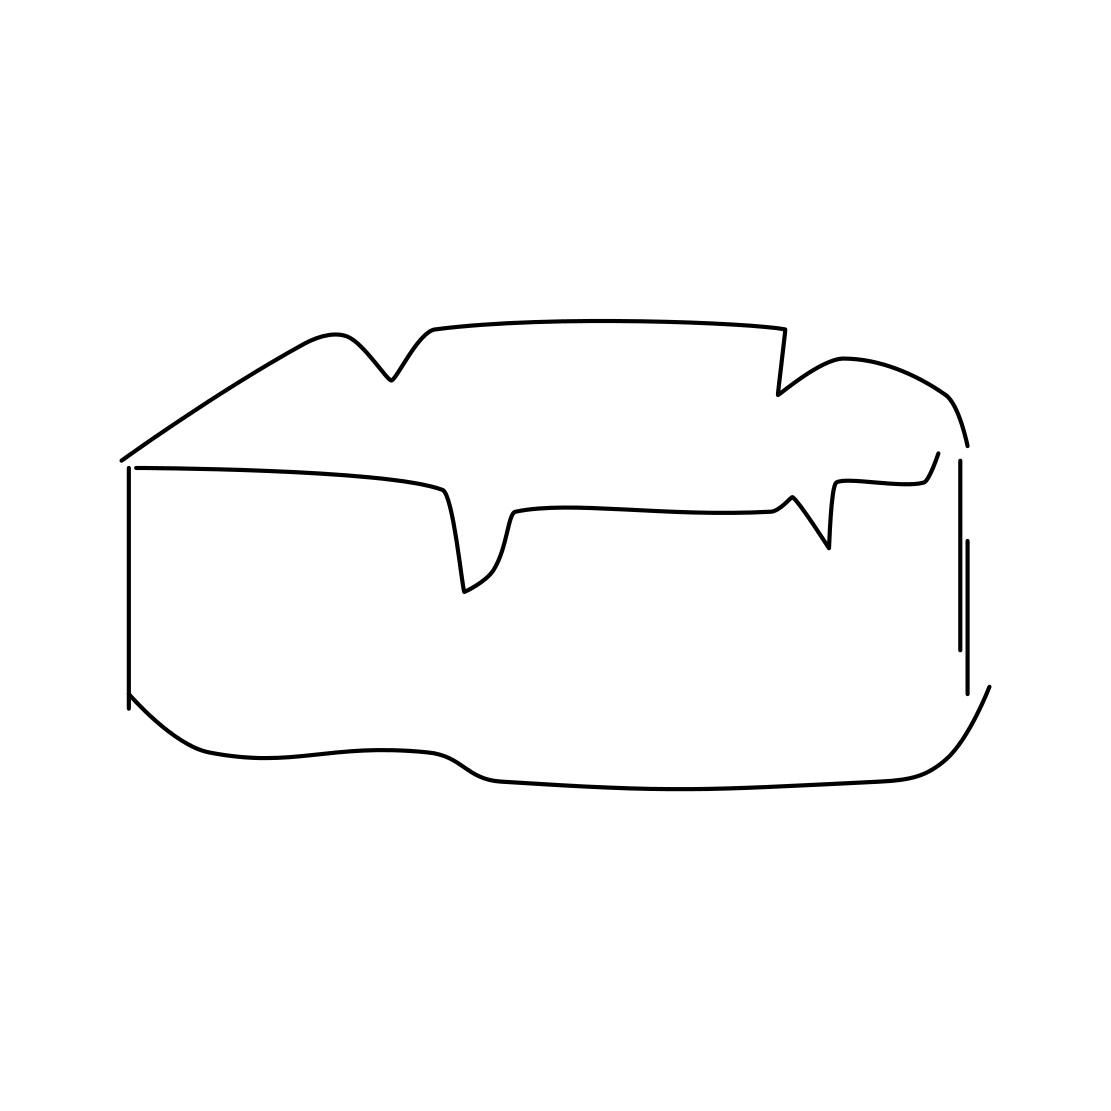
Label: ashtray